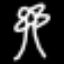
Label: palm tree